Field crop: maize
Growth stage: 2
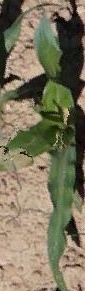
Species: maize